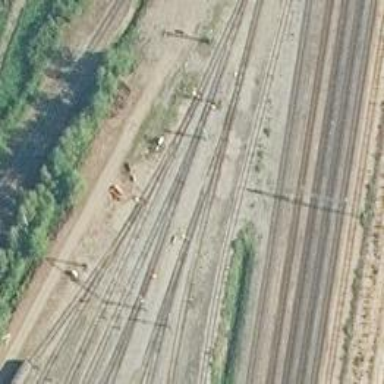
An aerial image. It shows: Railway yard used for servicing trains.